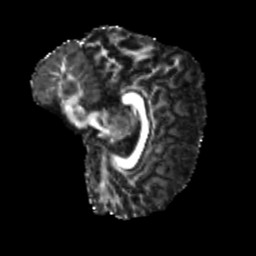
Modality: FA
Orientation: sagittal
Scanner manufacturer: siemens
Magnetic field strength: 3 T
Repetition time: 4 s
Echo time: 0.0594 s